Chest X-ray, PA view. Patient: 45 years old, sex M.
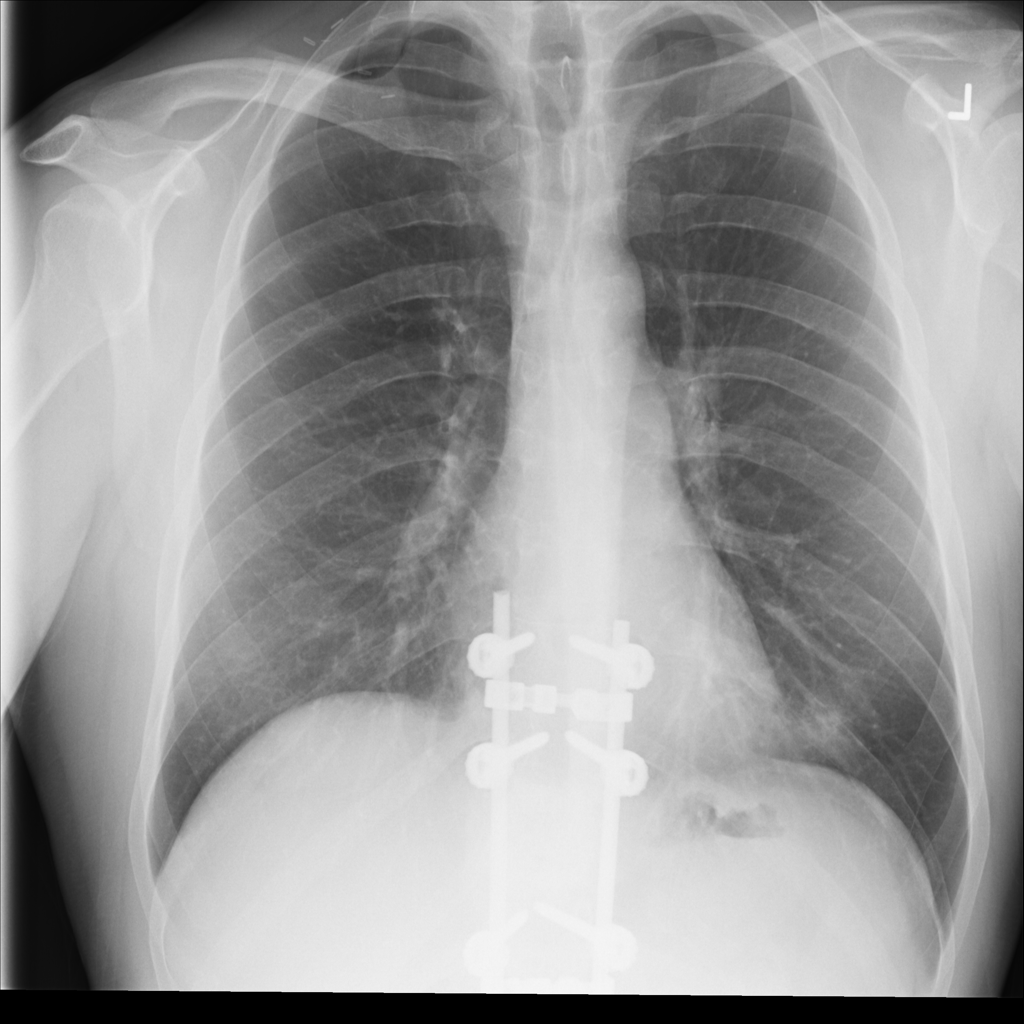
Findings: No Finding